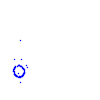
Particle: proton